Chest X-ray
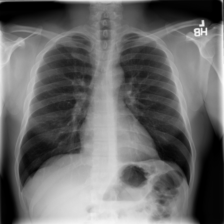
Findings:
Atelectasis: negative
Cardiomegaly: negative
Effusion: negative
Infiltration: negative
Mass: negative
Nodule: negative
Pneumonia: negative
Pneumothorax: negative
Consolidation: negative
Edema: negative
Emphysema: negative
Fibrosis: negative
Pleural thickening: negative
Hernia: negative